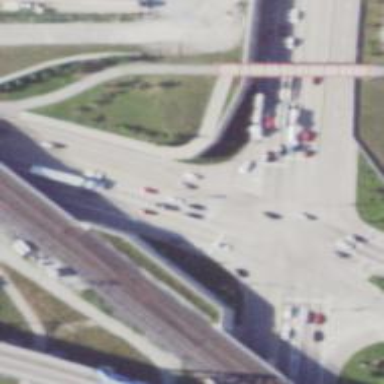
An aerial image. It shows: Secondary link road.